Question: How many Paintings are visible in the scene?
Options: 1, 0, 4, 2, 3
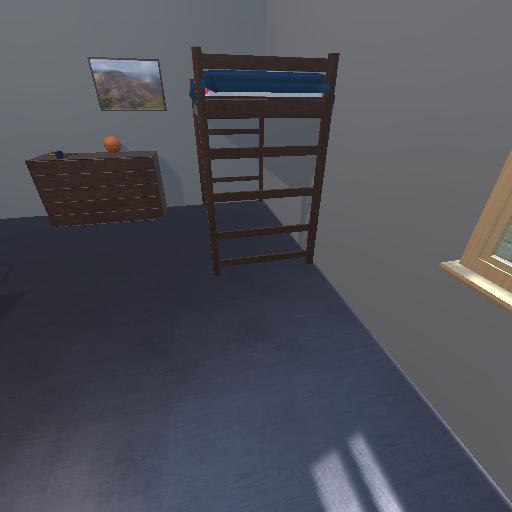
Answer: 1